Interaction volume radius: 10 \u00c5
Interaction volume height: 20 \u00c5
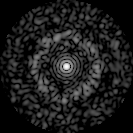
Disorder parameter: 0.8461